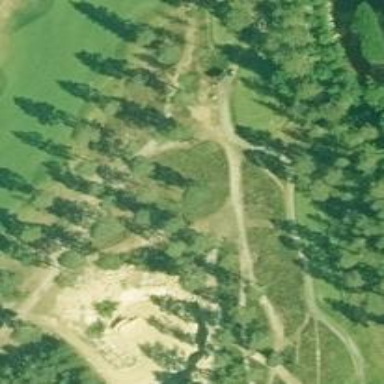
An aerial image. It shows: Footway that serves as golf path.